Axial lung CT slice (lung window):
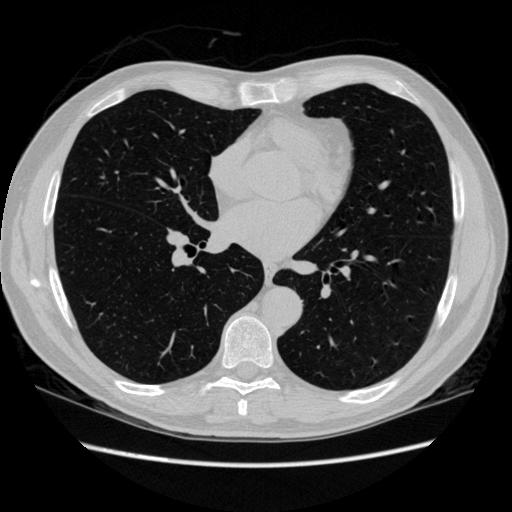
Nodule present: no